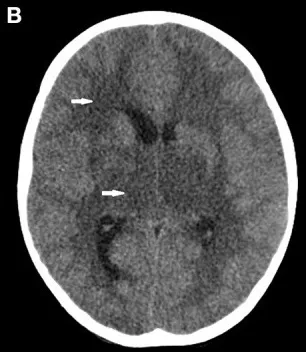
The bilateral white matter and thalamus (white arrow).
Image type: radiology (ct)